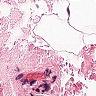
Metastatic tissue present: no